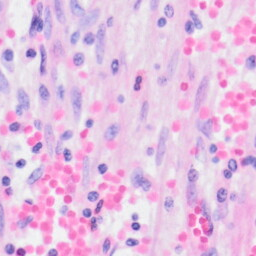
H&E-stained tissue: Kidney